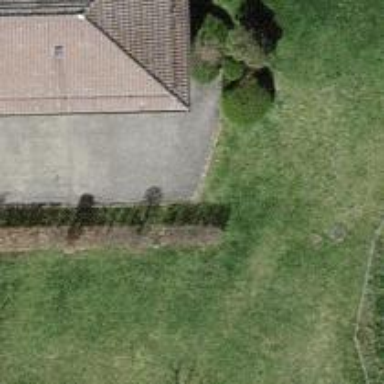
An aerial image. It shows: Hedge barrier.